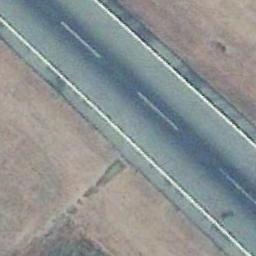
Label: runway